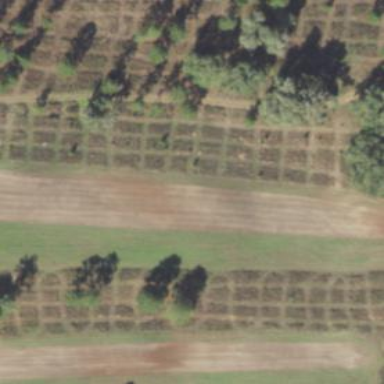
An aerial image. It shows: Orchard.